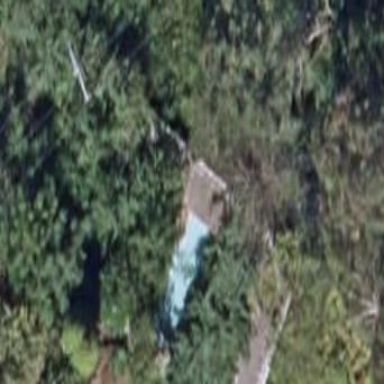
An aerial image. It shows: Swimming pool located in leisure land.